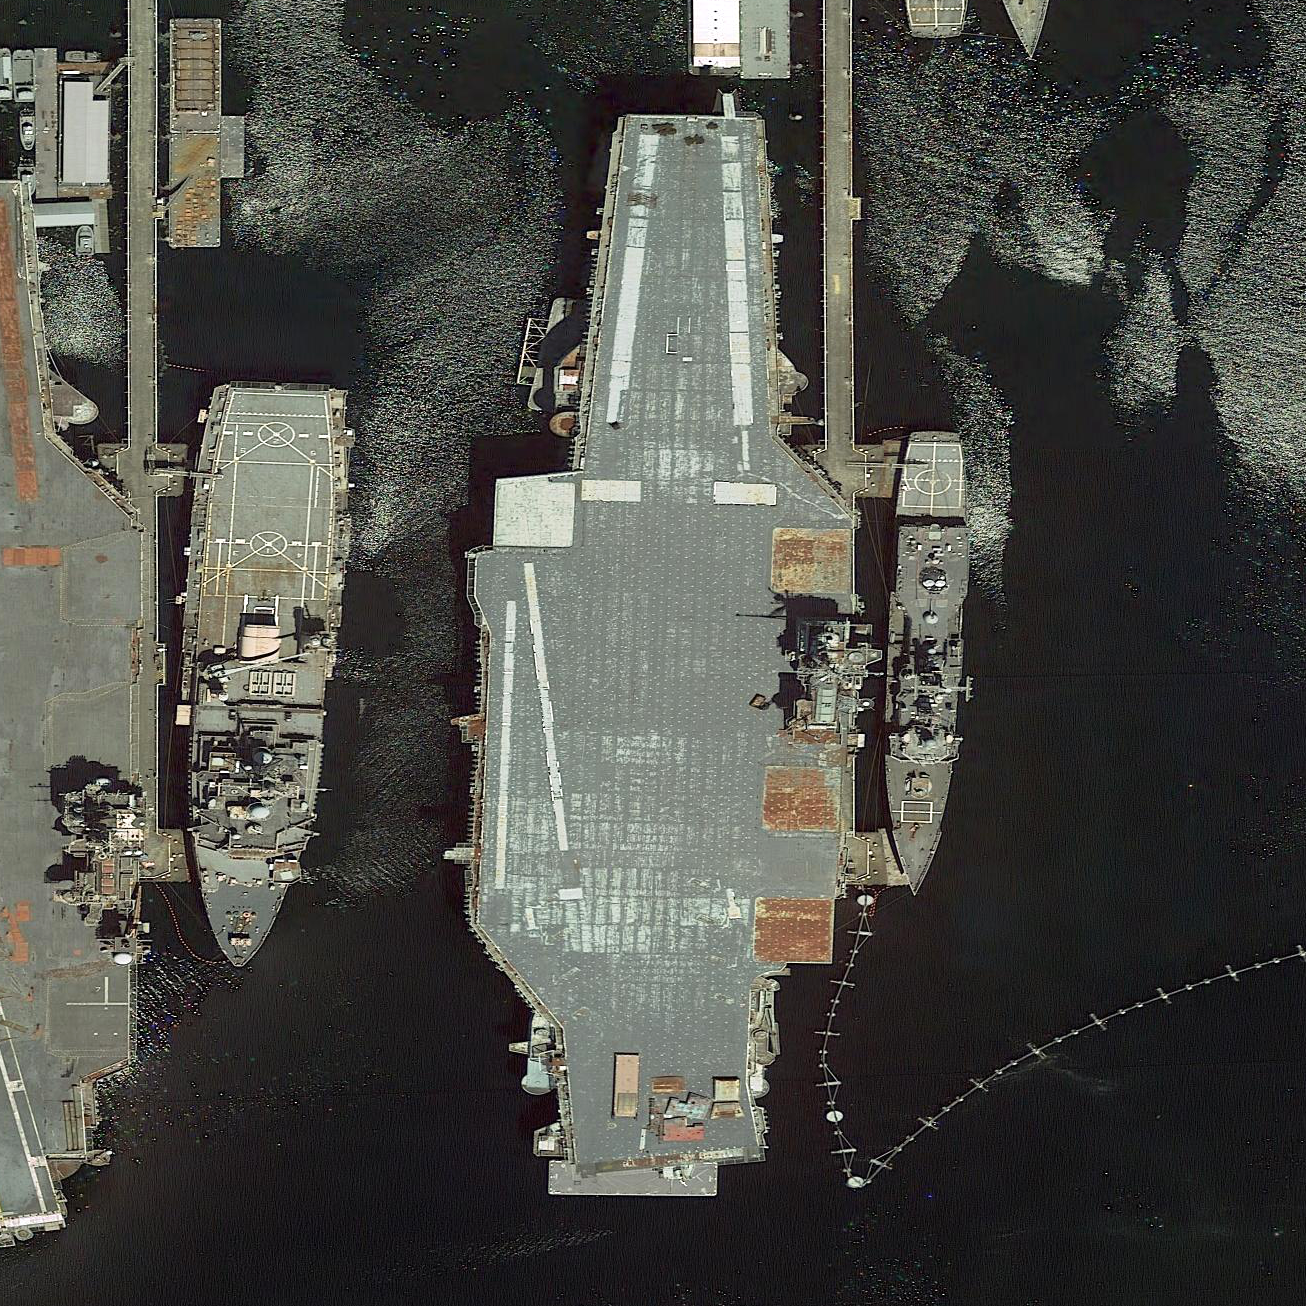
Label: aircraft_carrier